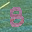
Label: 8